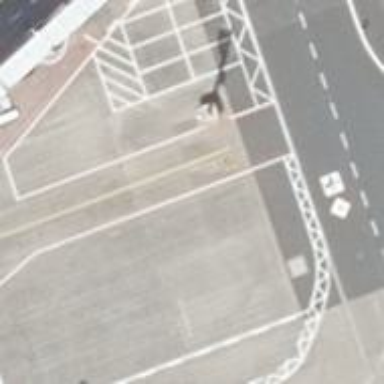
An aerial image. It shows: Parking position at the airport on concrete surface.